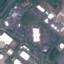
Land use / land cover: Industrial